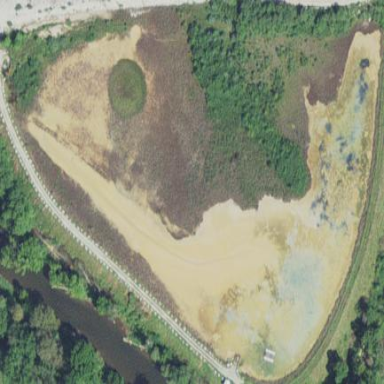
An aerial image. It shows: Retention basin used for land drainage purposes.